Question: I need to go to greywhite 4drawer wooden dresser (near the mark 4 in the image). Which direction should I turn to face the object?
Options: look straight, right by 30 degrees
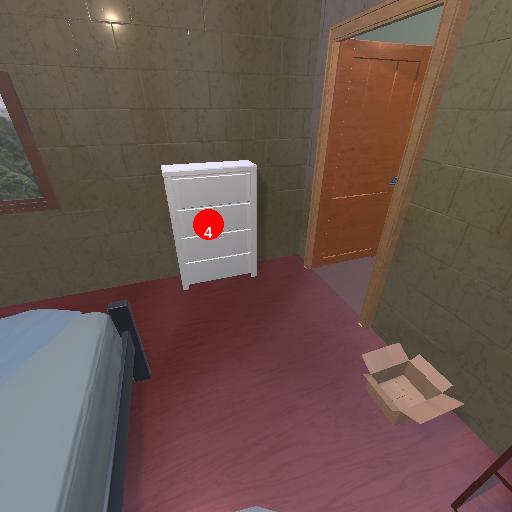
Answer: look straight